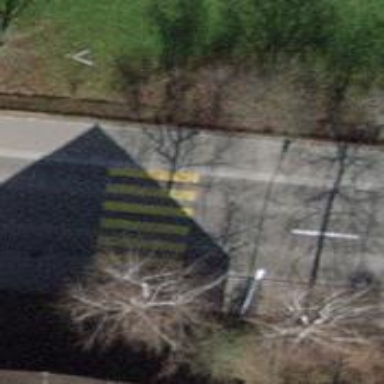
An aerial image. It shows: Uncontrolled footway crossing with markings.